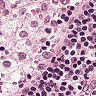
Metastatic tissue present: no